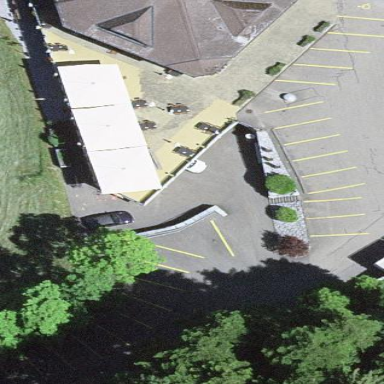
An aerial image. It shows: Parking area with surface.